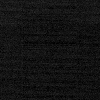
Atmospheric dust classification: dusty